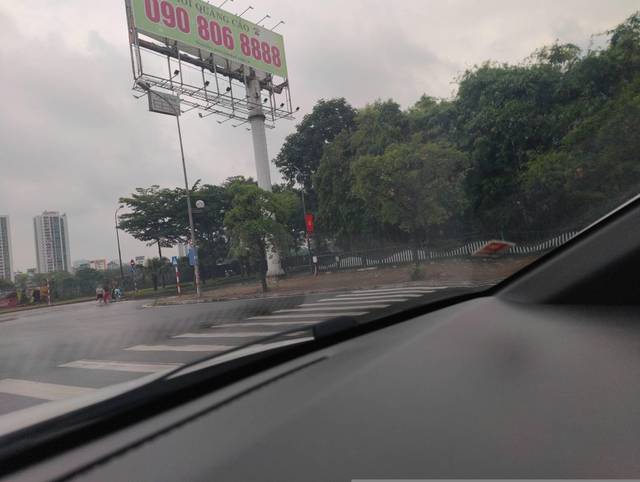
Region: Vietnam
Coordinates: 21.023, 105.767